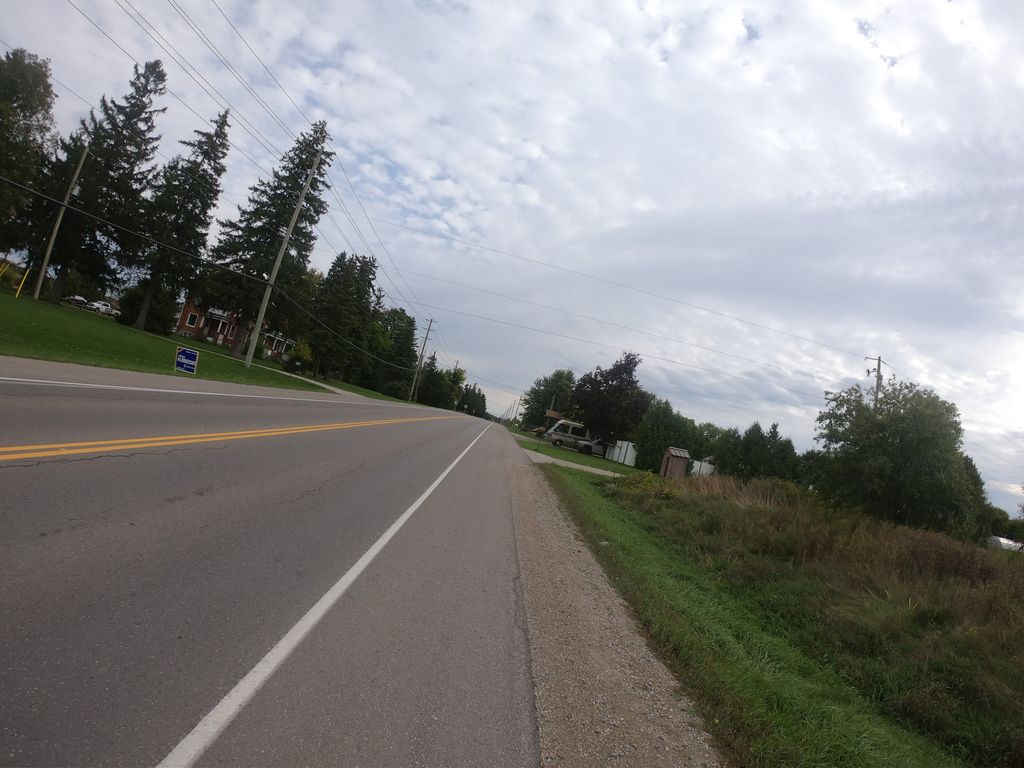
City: kitchener-waterloo